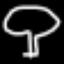
Label: mushroom